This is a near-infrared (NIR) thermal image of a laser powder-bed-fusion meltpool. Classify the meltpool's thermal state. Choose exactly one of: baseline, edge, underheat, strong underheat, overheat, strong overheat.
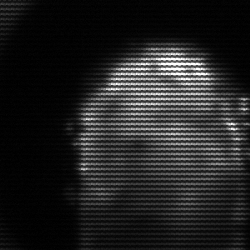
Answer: baseline